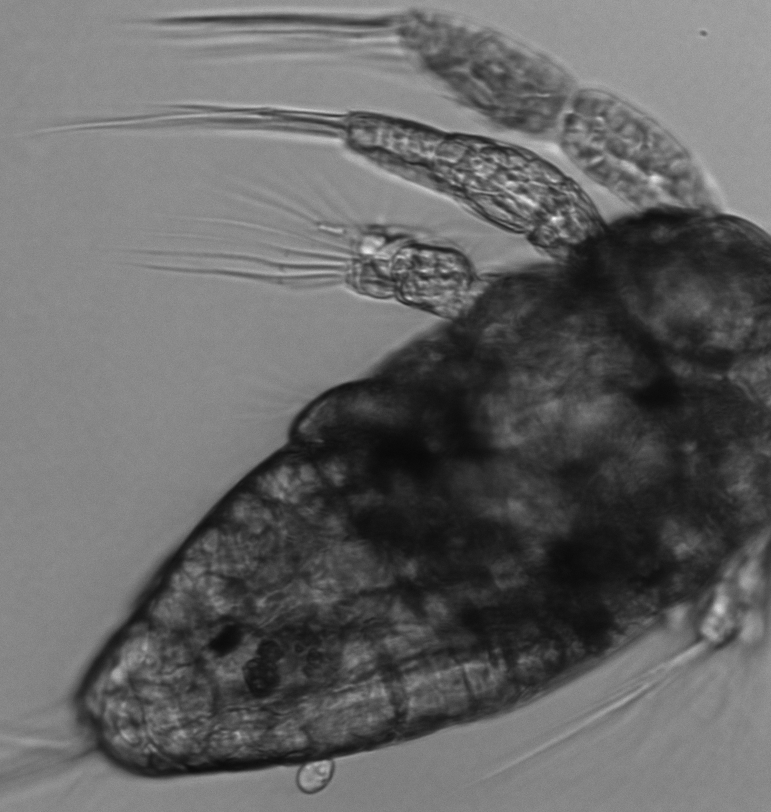
Label: Copepod_nauplii